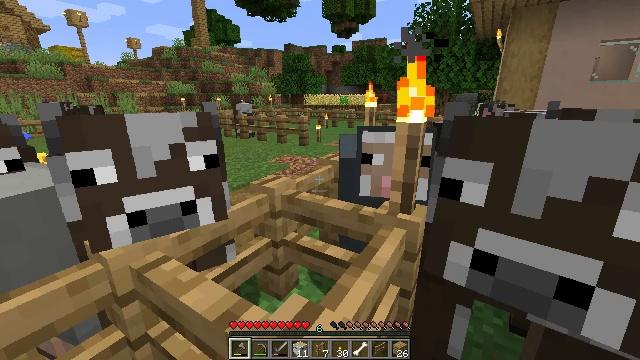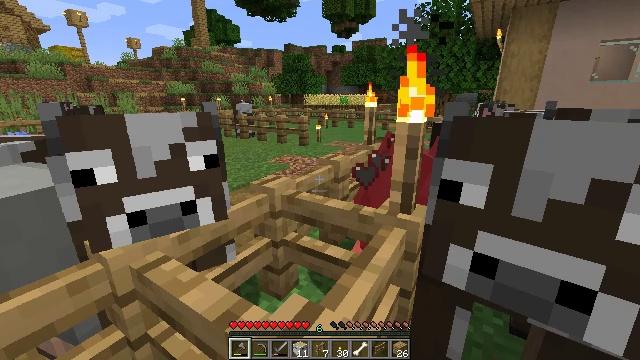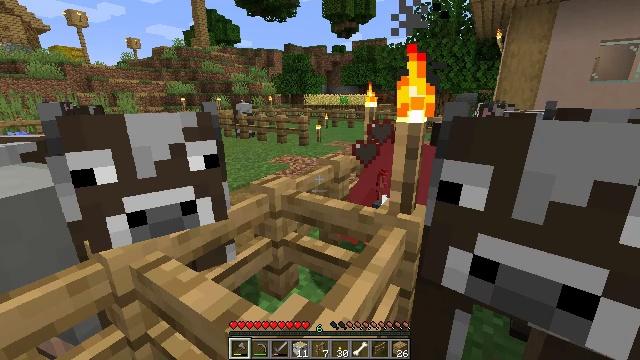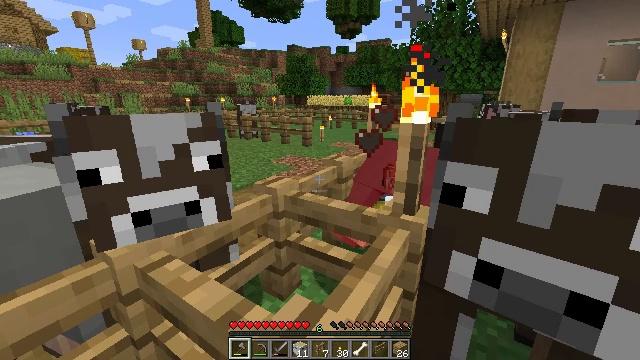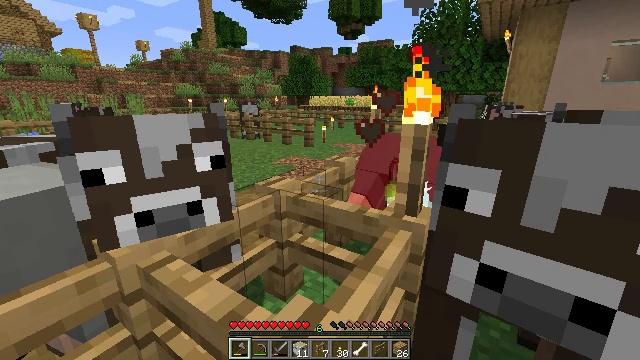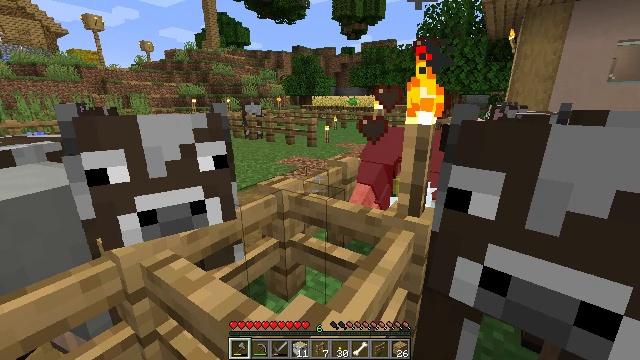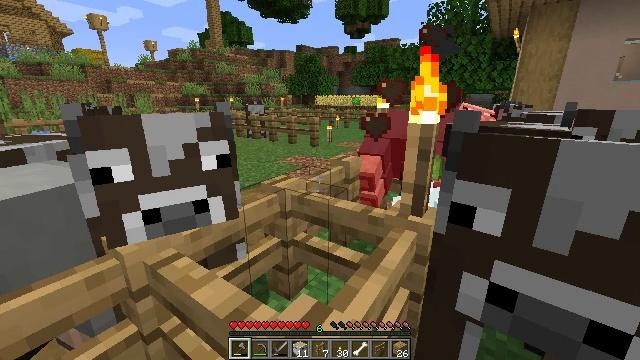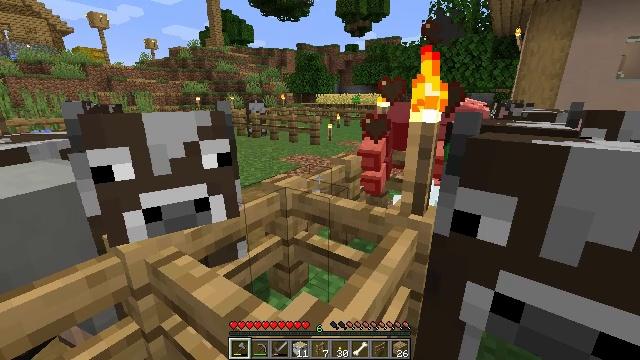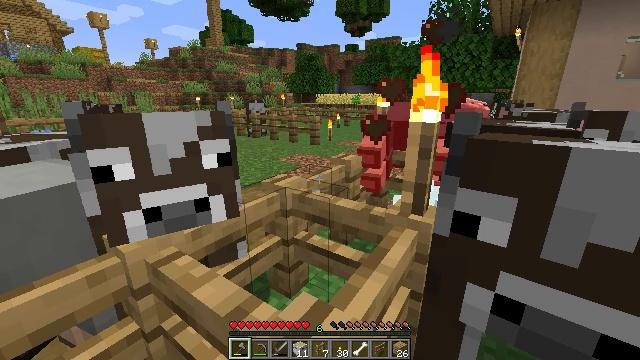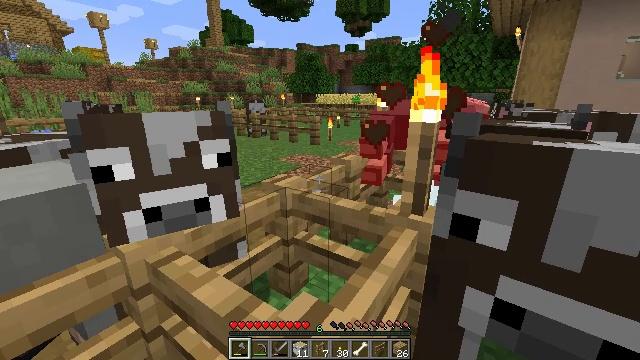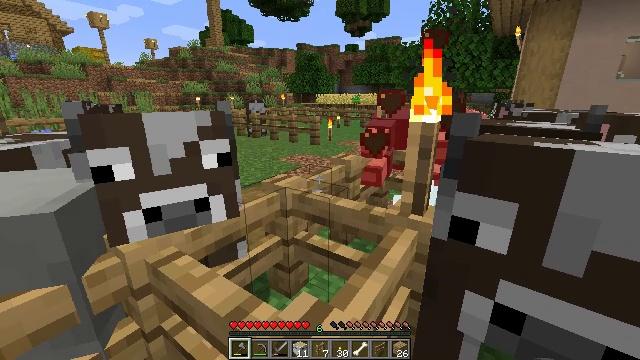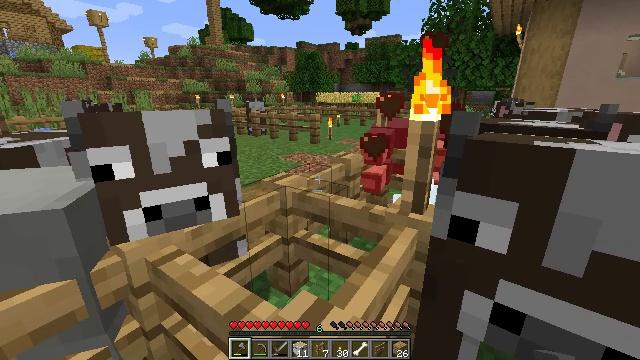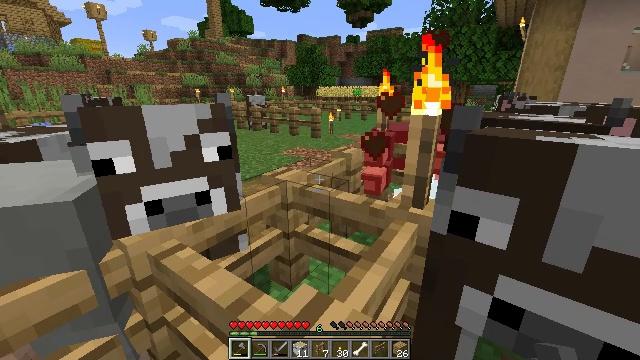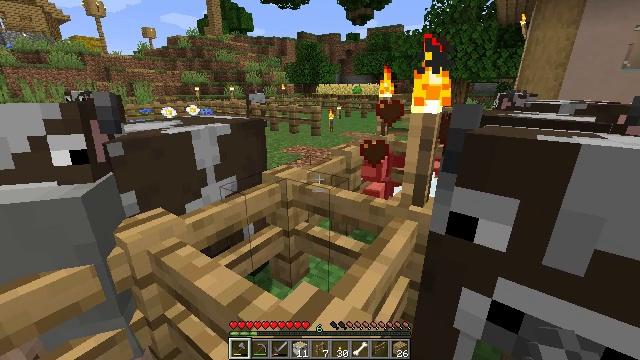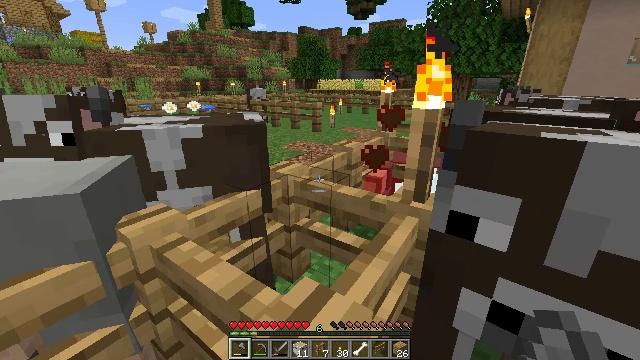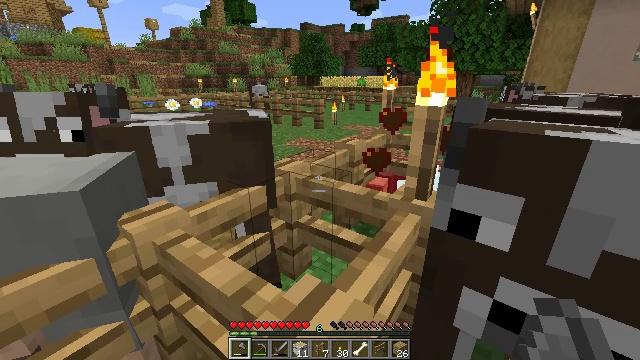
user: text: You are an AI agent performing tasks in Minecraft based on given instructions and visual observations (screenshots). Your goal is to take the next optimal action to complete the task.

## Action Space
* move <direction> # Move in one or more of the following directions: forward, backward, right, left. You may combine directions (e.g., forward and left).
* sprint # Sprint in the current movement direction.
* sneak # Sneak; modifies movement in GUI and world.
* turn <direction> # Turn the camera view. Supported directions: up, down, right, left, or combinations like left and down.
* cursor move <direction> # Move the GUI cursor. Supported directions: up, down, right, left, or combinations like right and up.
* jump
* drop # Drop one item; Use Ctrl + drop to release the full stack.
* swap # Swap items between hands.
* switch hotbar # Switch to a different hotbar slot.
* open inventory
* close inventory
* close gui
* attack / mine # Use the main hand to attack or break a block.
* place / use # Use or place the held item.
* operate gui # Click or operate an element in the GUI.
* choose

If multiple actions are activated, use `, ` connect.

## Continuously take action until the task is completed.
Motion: motion action
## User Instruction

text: Left-click to destroy the oak fence.
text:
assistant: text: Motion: attack / mine
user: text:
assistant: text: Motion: attack / mine
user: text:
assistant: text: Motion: attack / mine
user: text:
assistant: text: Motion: no_op
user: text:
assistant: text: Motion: no_op
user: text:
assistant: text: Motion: no_op
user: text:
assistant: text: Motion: no_op
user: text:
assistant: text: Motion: no_op
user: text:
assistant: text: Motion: no_op
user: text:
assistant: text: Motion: no_op
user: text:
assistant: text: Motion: no_op
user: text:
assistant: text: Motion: turn down
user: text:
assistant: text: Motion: no_op
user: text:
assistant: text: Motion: no_op
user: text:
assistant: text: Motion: no_op
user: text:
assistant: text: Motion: no_op
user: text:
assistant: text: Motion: no_op
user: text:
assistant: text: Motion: no_op
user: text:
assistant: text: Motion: no_op
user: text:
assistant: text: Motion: no_op
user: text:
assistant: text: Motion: no_op
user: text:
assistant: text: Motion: no_op
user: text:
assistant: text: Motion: attack / mine
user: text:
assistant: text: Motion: attack / mine
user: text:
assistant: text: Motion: attack / mine
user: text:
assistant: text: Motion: attack / mine
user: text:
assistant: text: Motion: attack / mine
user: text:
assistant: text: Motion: attack / mine
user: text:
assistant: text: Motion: attack / mine
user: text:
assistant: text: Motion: attack / mine